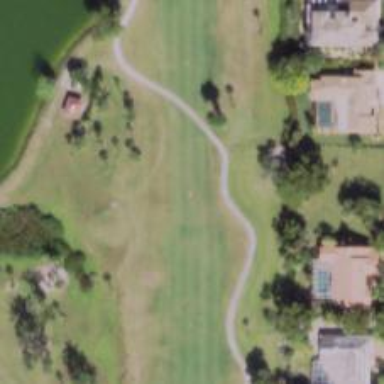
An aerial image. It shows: View of golf hole.